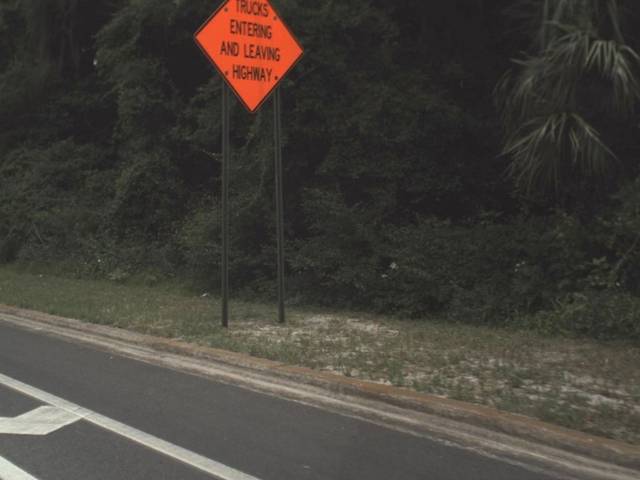
Region: United States
Coordinates: 29.617, -82.335